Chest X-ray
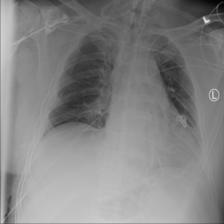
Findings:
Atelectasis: negative
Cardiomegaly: negative
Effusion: negative
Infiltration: negative
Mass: negative
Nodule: negative
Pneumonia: negative
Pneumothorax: negative
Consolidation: negative
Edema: negative
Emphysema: negative
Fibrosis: negative
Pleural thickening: negative
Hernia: negative